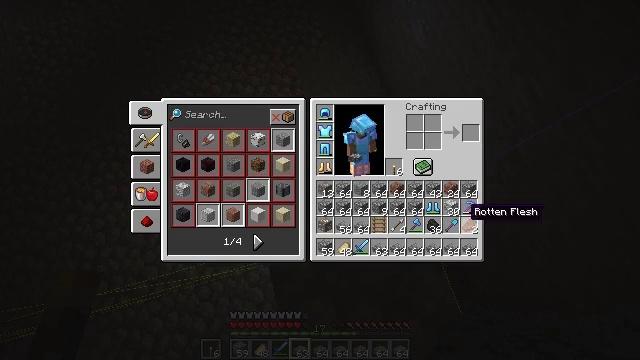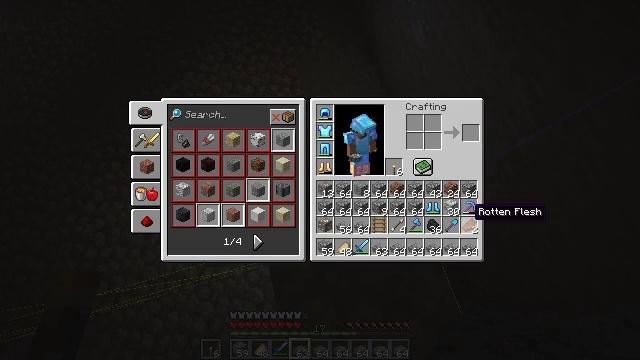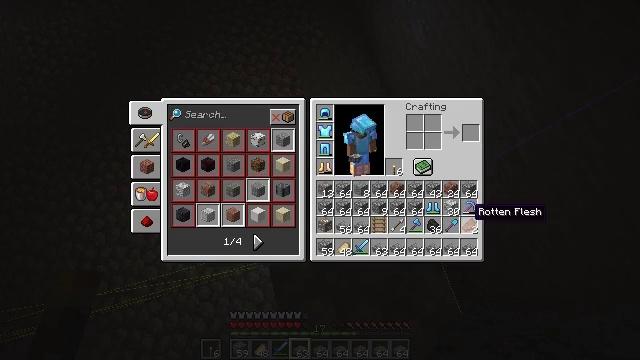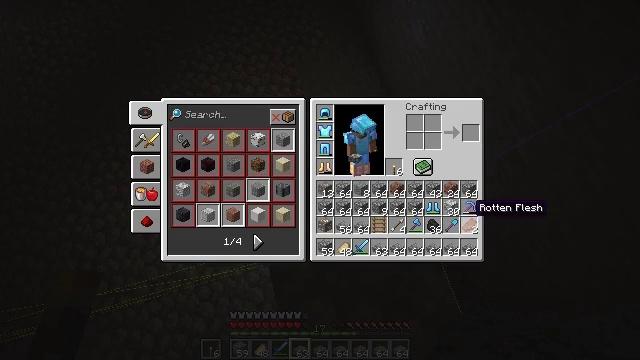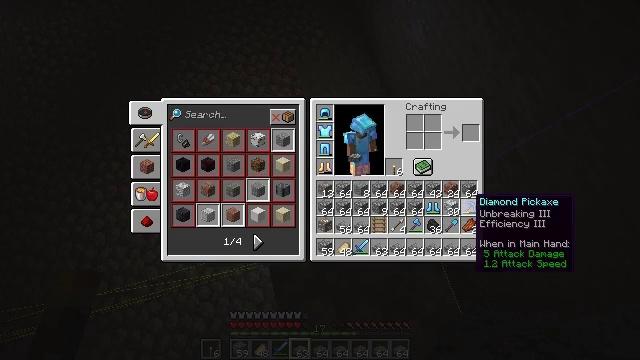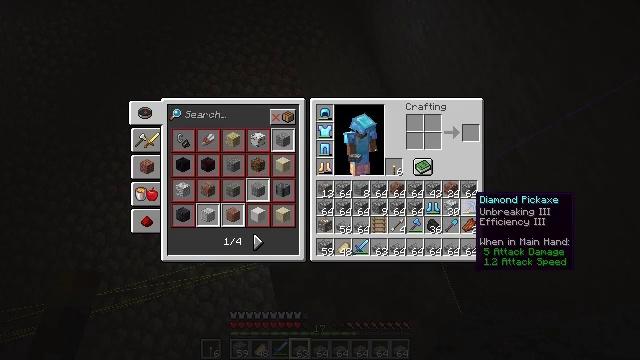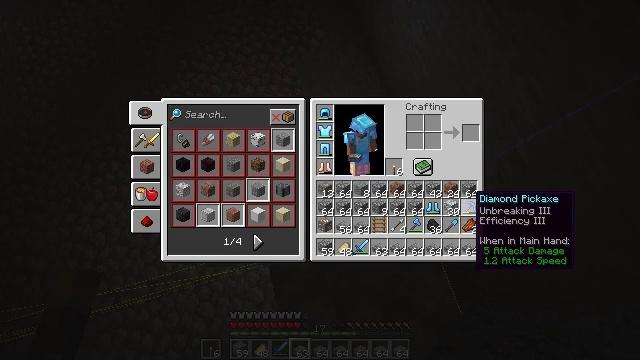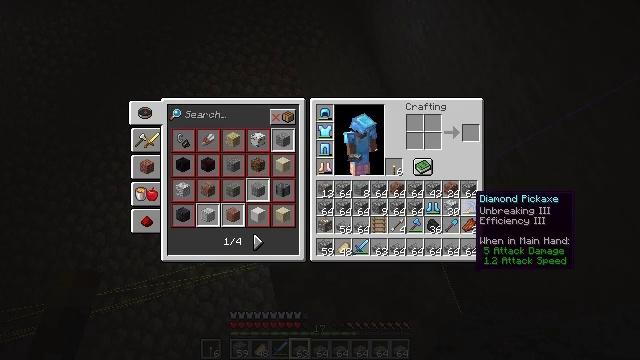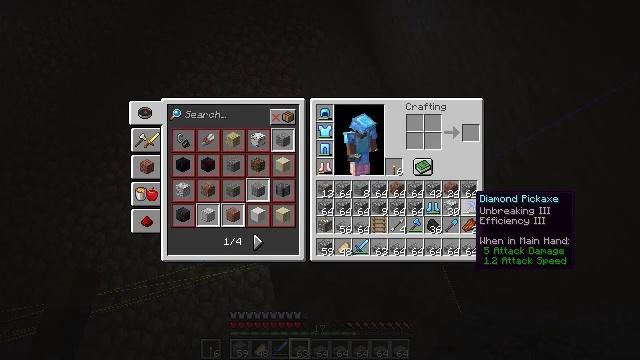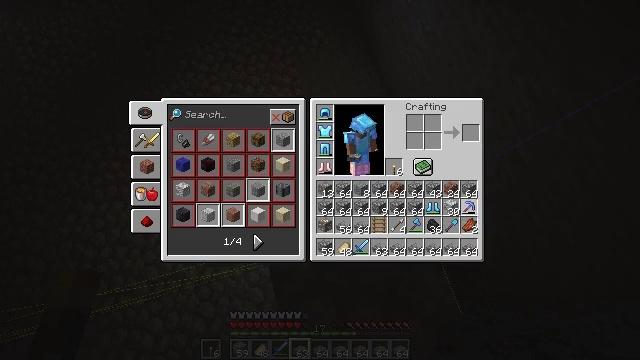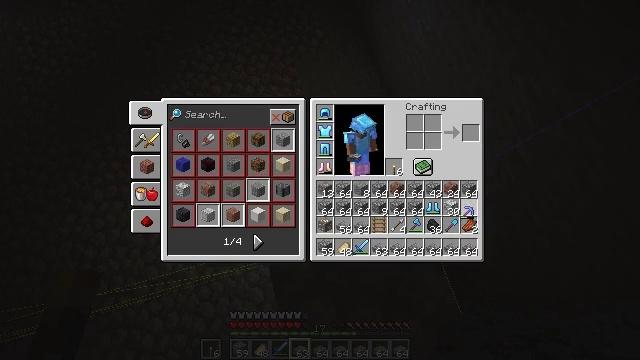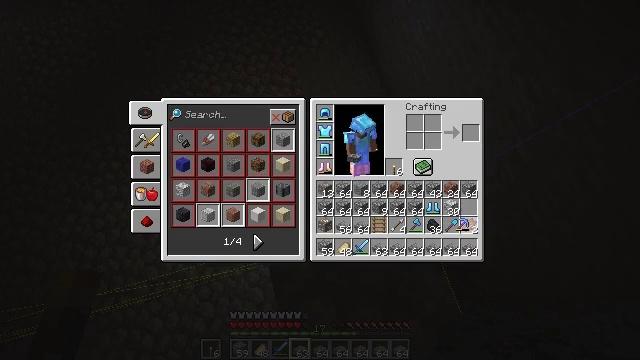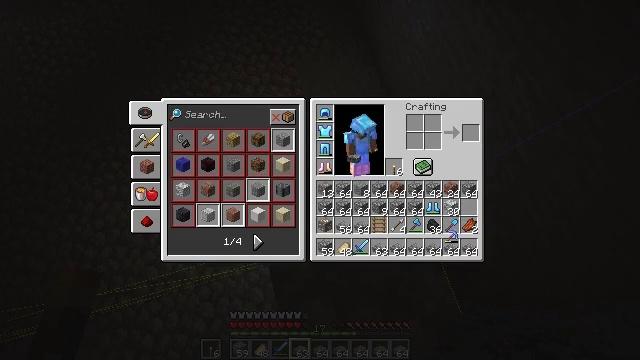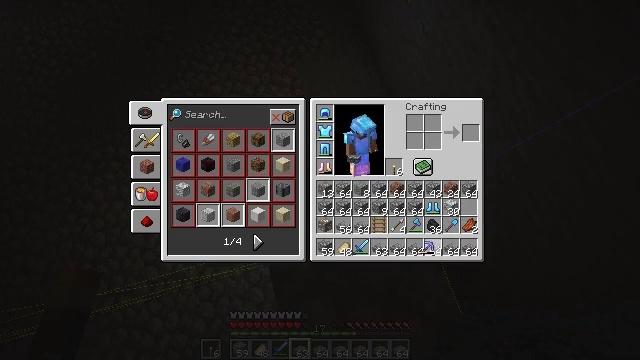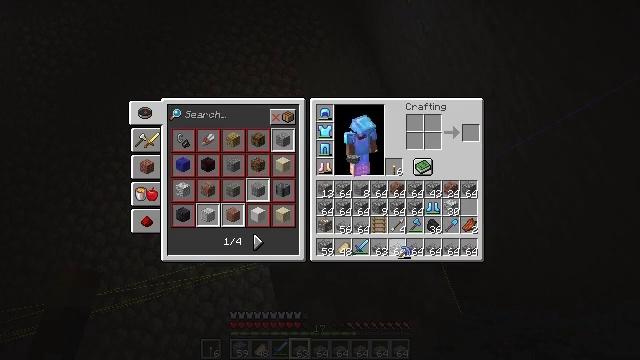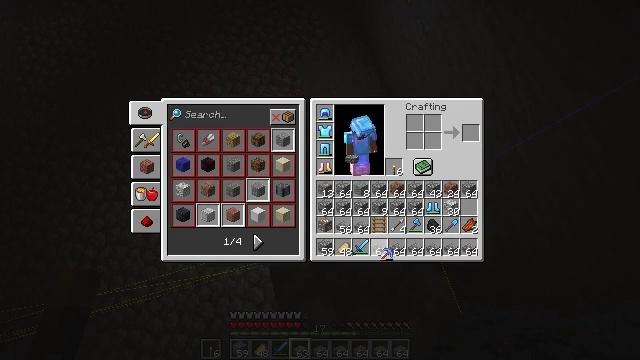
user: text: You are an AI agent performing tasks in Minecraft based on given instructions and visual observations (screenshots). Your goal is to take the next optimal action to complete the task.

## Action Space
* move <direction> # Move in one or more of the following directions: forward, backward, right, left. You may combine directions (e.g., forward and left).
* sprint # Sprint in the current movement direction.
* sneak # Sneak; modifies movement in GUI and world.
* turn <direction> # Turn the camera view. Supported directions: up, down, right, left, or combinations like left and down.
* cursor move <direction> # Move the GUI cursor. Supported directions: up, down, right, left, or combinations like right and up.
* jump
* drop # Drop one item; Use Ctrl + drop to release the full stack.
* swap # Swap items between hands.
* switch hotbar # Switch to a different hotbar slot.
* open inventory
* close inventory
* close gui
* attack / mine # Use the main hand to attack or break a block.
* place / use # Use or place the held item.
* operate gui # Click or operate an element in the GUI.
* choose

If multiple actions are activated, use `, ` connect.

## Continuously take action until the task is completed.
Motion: motion action
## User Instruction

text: Mine the cobblestone slab.
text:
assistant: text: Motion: no_op
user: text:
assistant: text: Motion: no_op
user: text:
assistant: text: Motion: no_op
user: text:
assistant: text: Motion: no_op
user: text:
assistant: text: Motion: no_op
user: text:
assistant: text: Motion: no_op
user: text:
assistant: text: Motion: no_op
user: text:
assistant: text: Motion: no_op
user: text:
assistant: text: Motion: operate gui
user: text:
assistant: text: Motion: operate gui
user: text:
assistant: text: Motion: cursor move down
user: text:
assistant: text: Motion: cursor move left and down
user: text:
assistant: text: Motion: cursor move left and down
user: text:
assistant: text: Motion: cursor move left
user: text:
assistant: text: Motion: cursor move left
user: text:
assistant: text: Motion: cursor move left
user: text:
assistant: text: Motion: no_op
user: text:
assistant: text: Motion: no_op
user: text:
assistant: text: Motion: no_op
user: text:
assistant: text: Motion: no_op
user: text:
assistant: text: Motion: no_op
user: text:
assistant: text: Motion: no_op
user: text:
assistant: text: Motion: no_op
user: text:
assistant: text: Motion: no_op
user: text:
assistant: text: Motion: no_op
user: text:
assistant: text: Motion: no_op
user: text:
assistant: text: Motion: operate gui
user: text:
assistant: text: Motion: operate gui
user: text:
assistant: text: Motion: no_op
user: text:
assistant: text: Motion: cursor move right